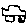
Label: car